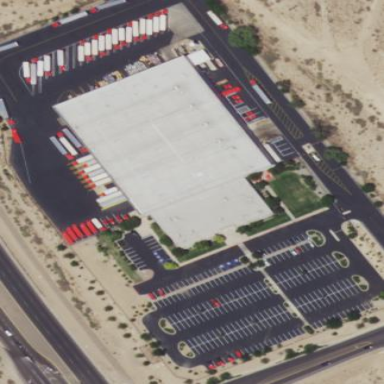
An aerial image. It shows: Warehouse.